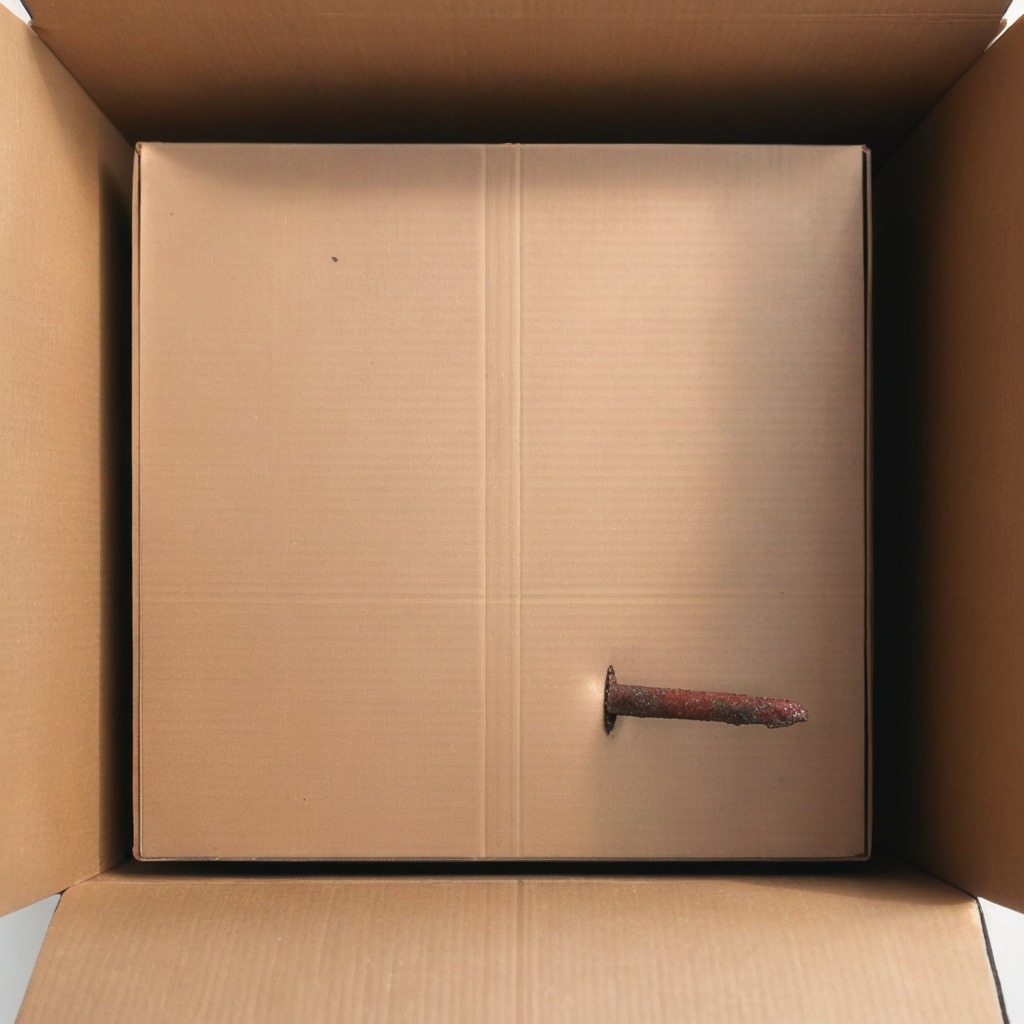
An iron nail is lying on the cardboard box surface in the outdoor workshop during daytime bright natural light soft shadows slightly creased but